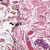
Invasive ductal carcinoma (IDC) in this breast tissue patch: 0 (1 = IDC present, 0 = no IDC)